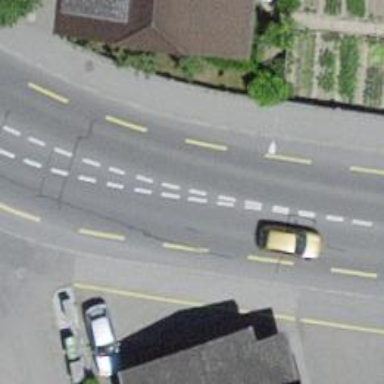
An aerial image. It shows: Secondary road with dedicated lane for cyclists.